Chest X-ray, AP view. Patient: 64 years old, sex F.
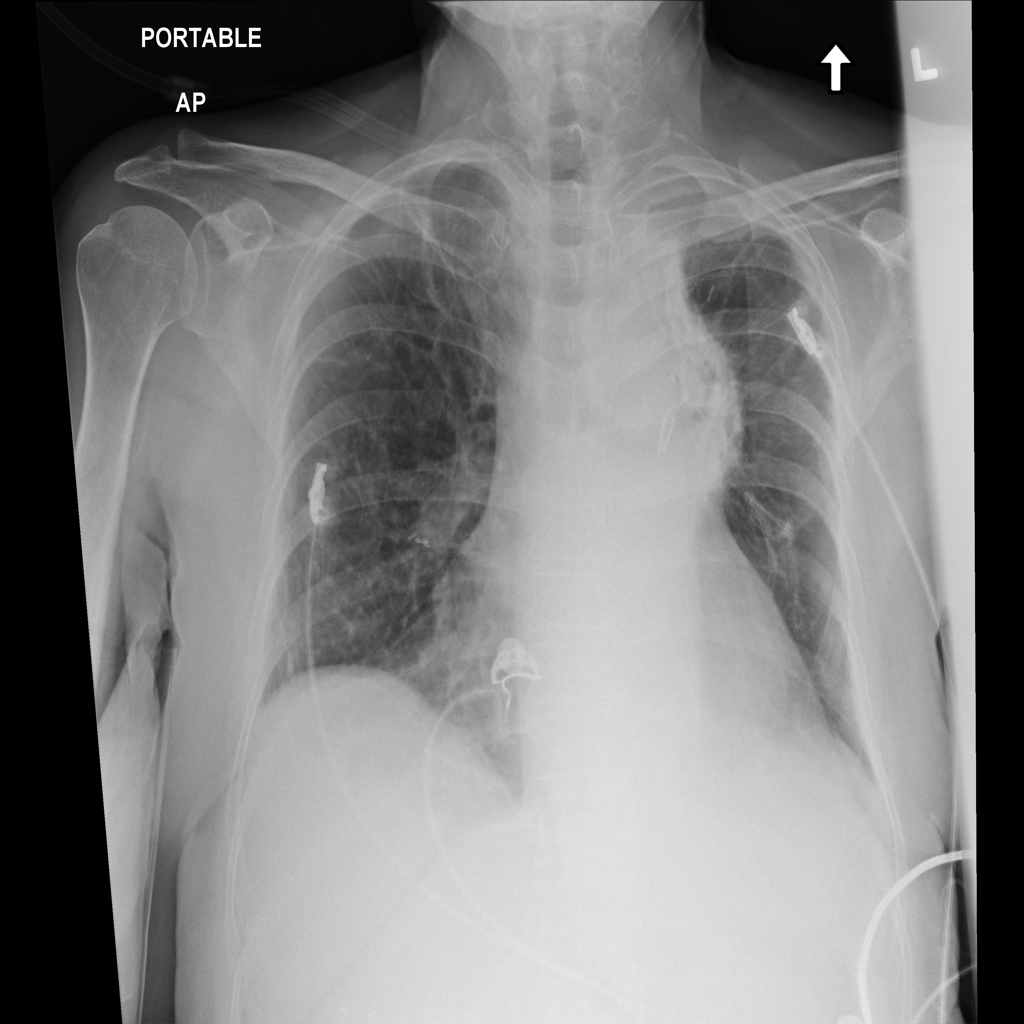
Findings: Infiltration, Pleural_Thickening